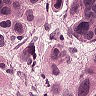
Metastatic tissue present: yes